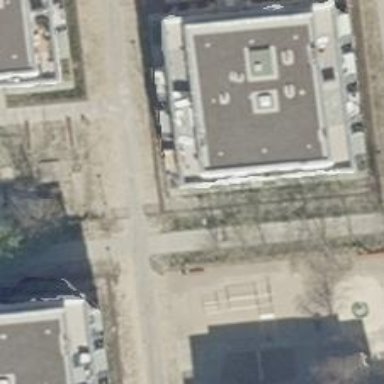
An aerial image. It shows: Flat-roofed apartment building.